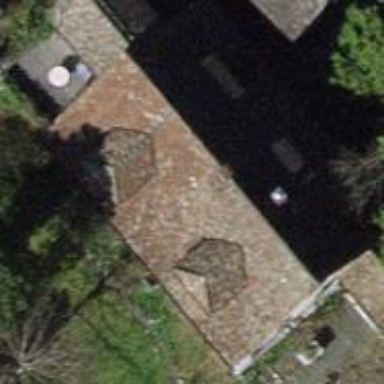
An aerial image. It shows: Building with gabled roof.